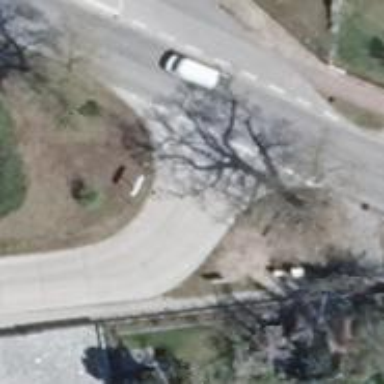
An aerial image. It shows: Stop road.